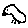
Label: bird